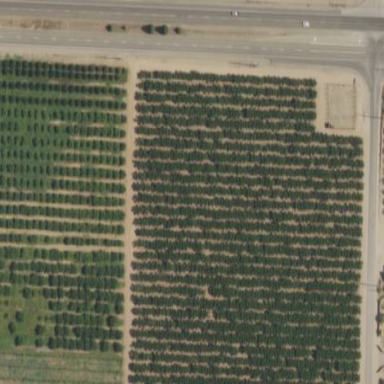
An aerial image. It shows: Picturesque orchard with nectarine trees. The lot is designated for agricultural use.